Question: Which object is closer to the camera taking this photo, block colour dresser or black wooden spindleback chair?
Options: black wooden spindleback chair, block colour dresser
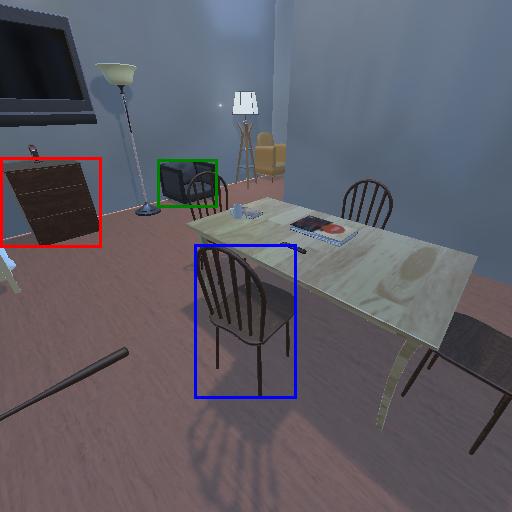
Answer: black wooden spindleback chair